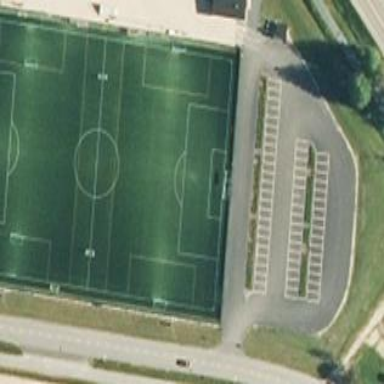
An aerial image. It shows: Artificial turf soccer pitch for leisure sport activities.